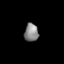
Tissue: lung
Cell type: Endothelial cells
Senescence score: 0.5746
Nuclear area (px): 244
Mean DAPI intensity: 136.766